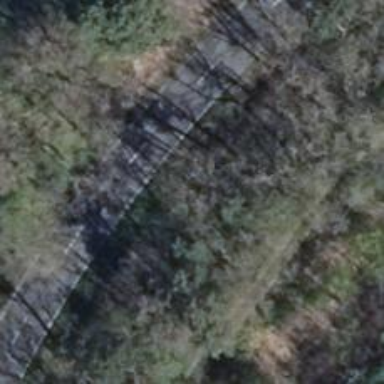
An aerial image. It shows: Row of trees in natural setting.